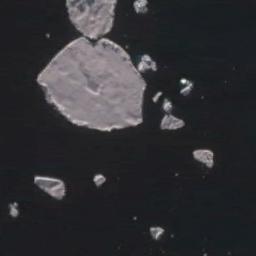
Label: sea_ice